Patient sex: M
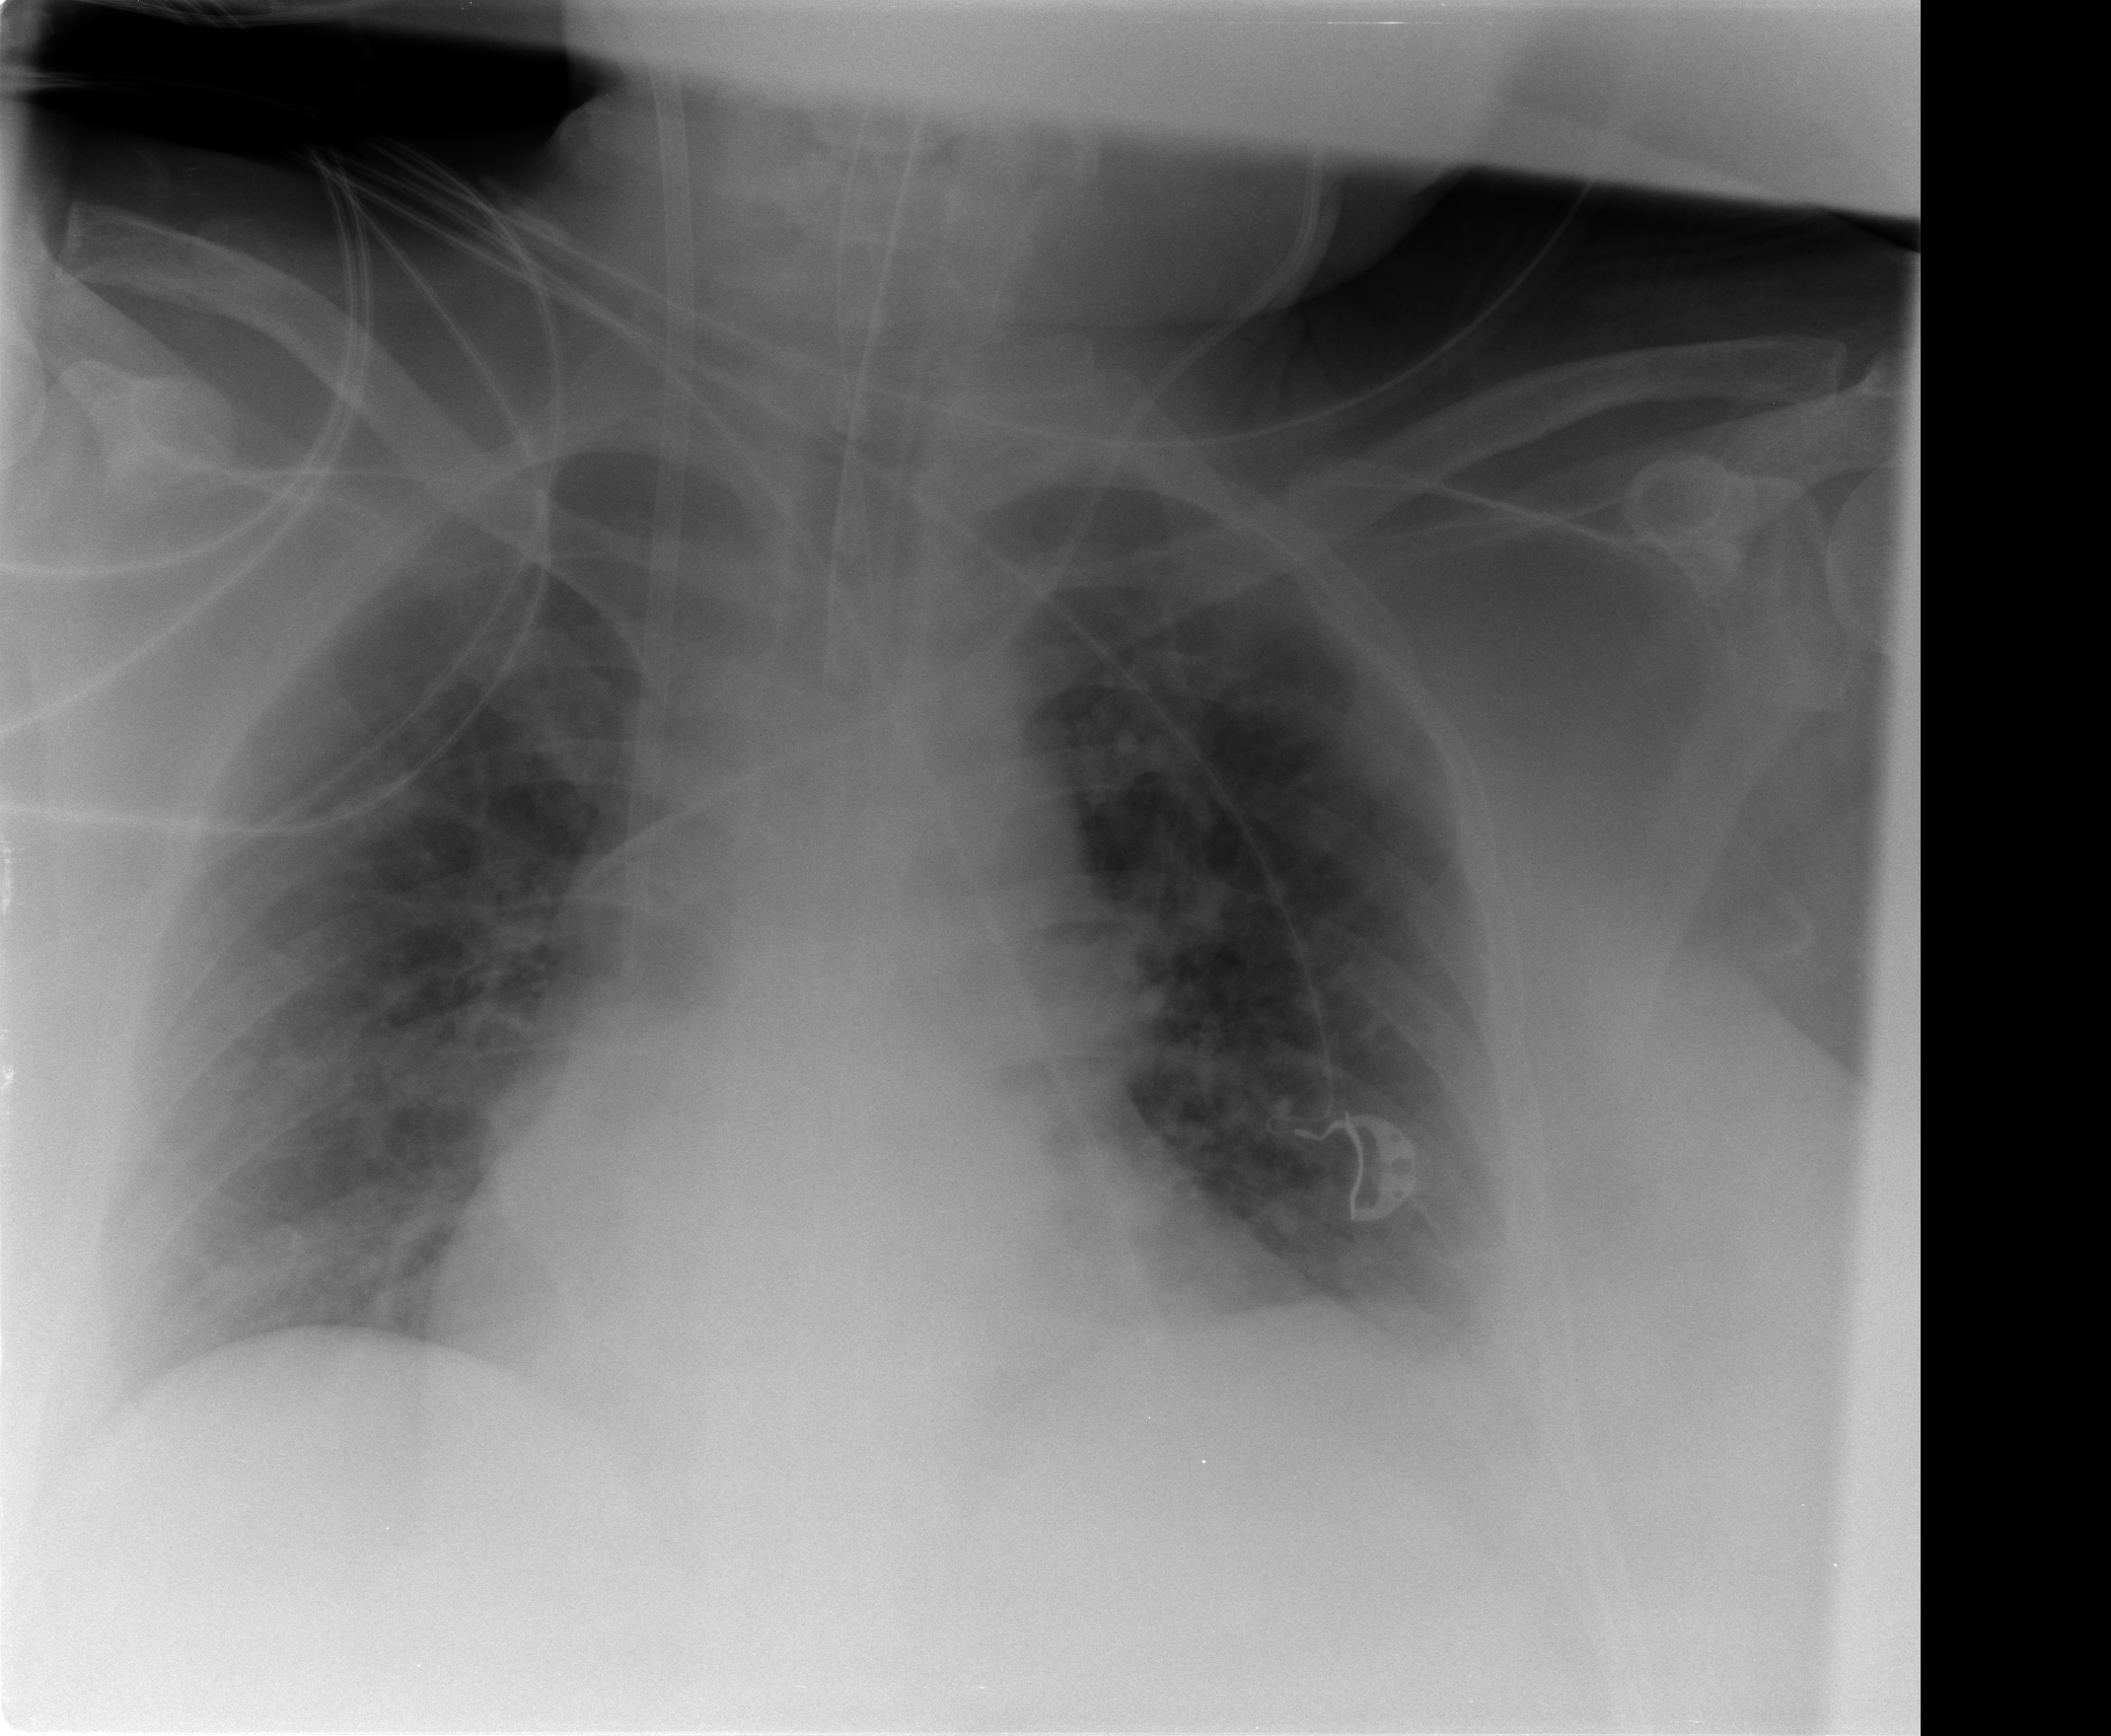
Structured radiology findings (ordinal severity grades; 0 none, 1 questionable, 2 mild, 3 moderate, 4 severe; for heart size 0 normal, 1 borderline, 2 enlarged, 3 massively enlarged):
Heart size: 2
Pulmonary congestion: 2
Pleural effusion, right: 0
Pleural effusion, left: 2
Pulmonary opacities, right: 0
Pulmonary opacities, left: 0
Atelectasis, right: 2
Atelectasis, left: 2